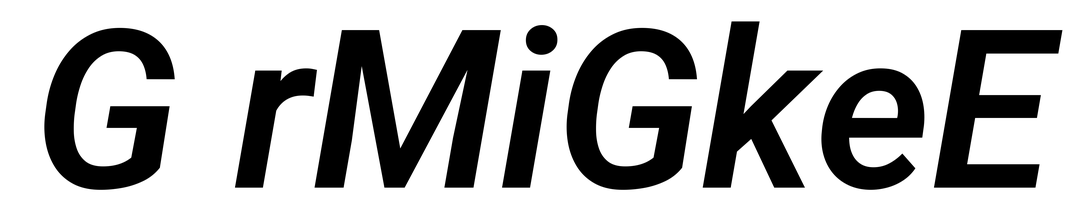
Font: Roboto-Italic_SemiBold_Italic